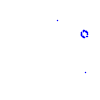
Particle: kaon